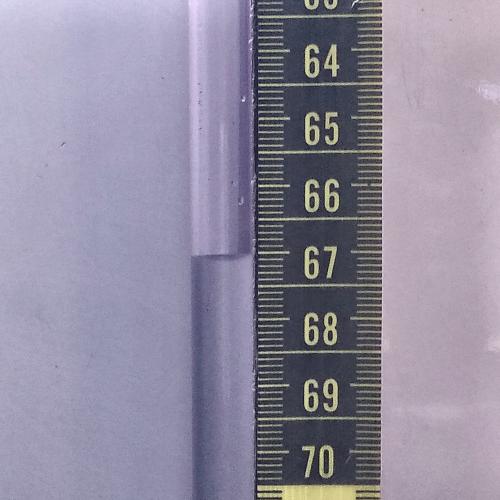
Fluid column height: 67.0 cm